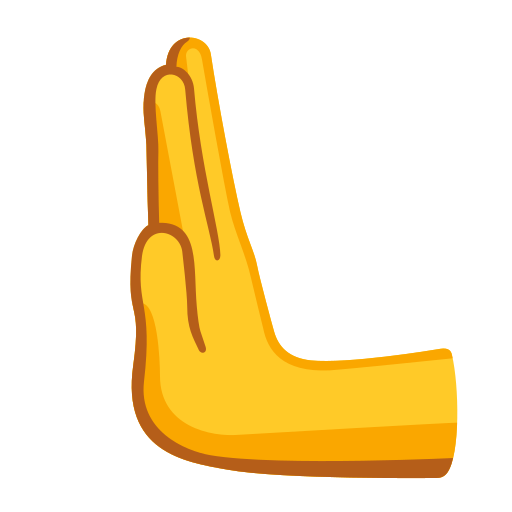
Emoji: 🫷